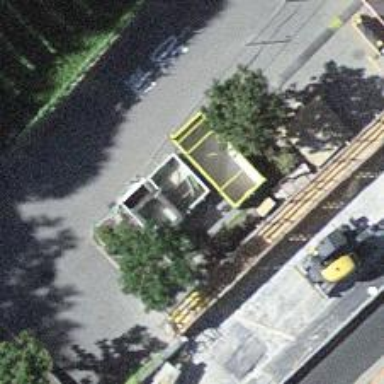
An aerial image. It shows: Parking lot with asphalt surface designated for park and ride for train commuters.